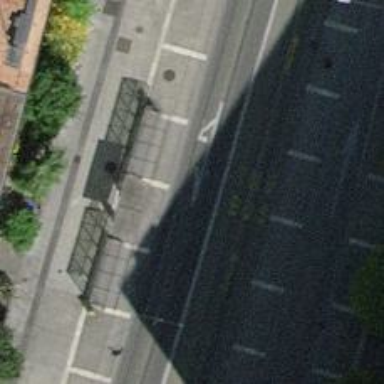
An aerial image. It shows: Tram stop with public transport connection.